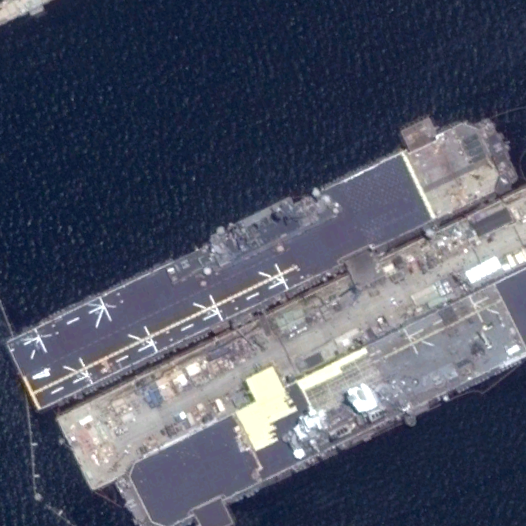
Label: assault